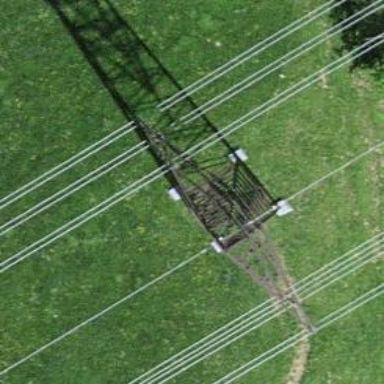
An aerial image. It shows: Power tower.